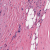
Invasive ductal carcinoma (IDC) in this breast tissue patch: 0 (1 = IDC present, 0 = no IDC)